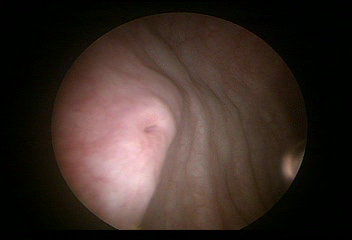
Modality: WLC
Class: Anatomical landmarks
Subclass: UreteralOrifice
Bladder cancer association: No
Annotated structures: Right ureteral orifice